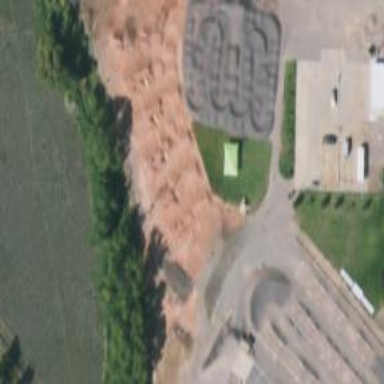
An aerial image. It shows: Cycling track located on leisure land.